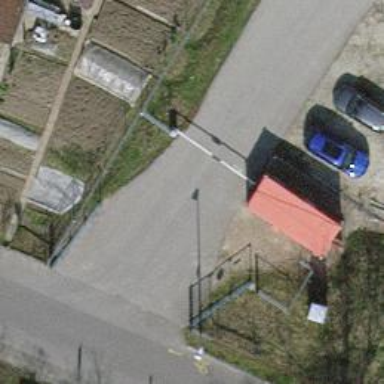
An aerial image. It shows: Lift gate barrier.